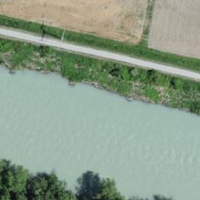
EUNIS habitat code: 15
Species observed at this site:
Alnus incana
Sambucus nigra